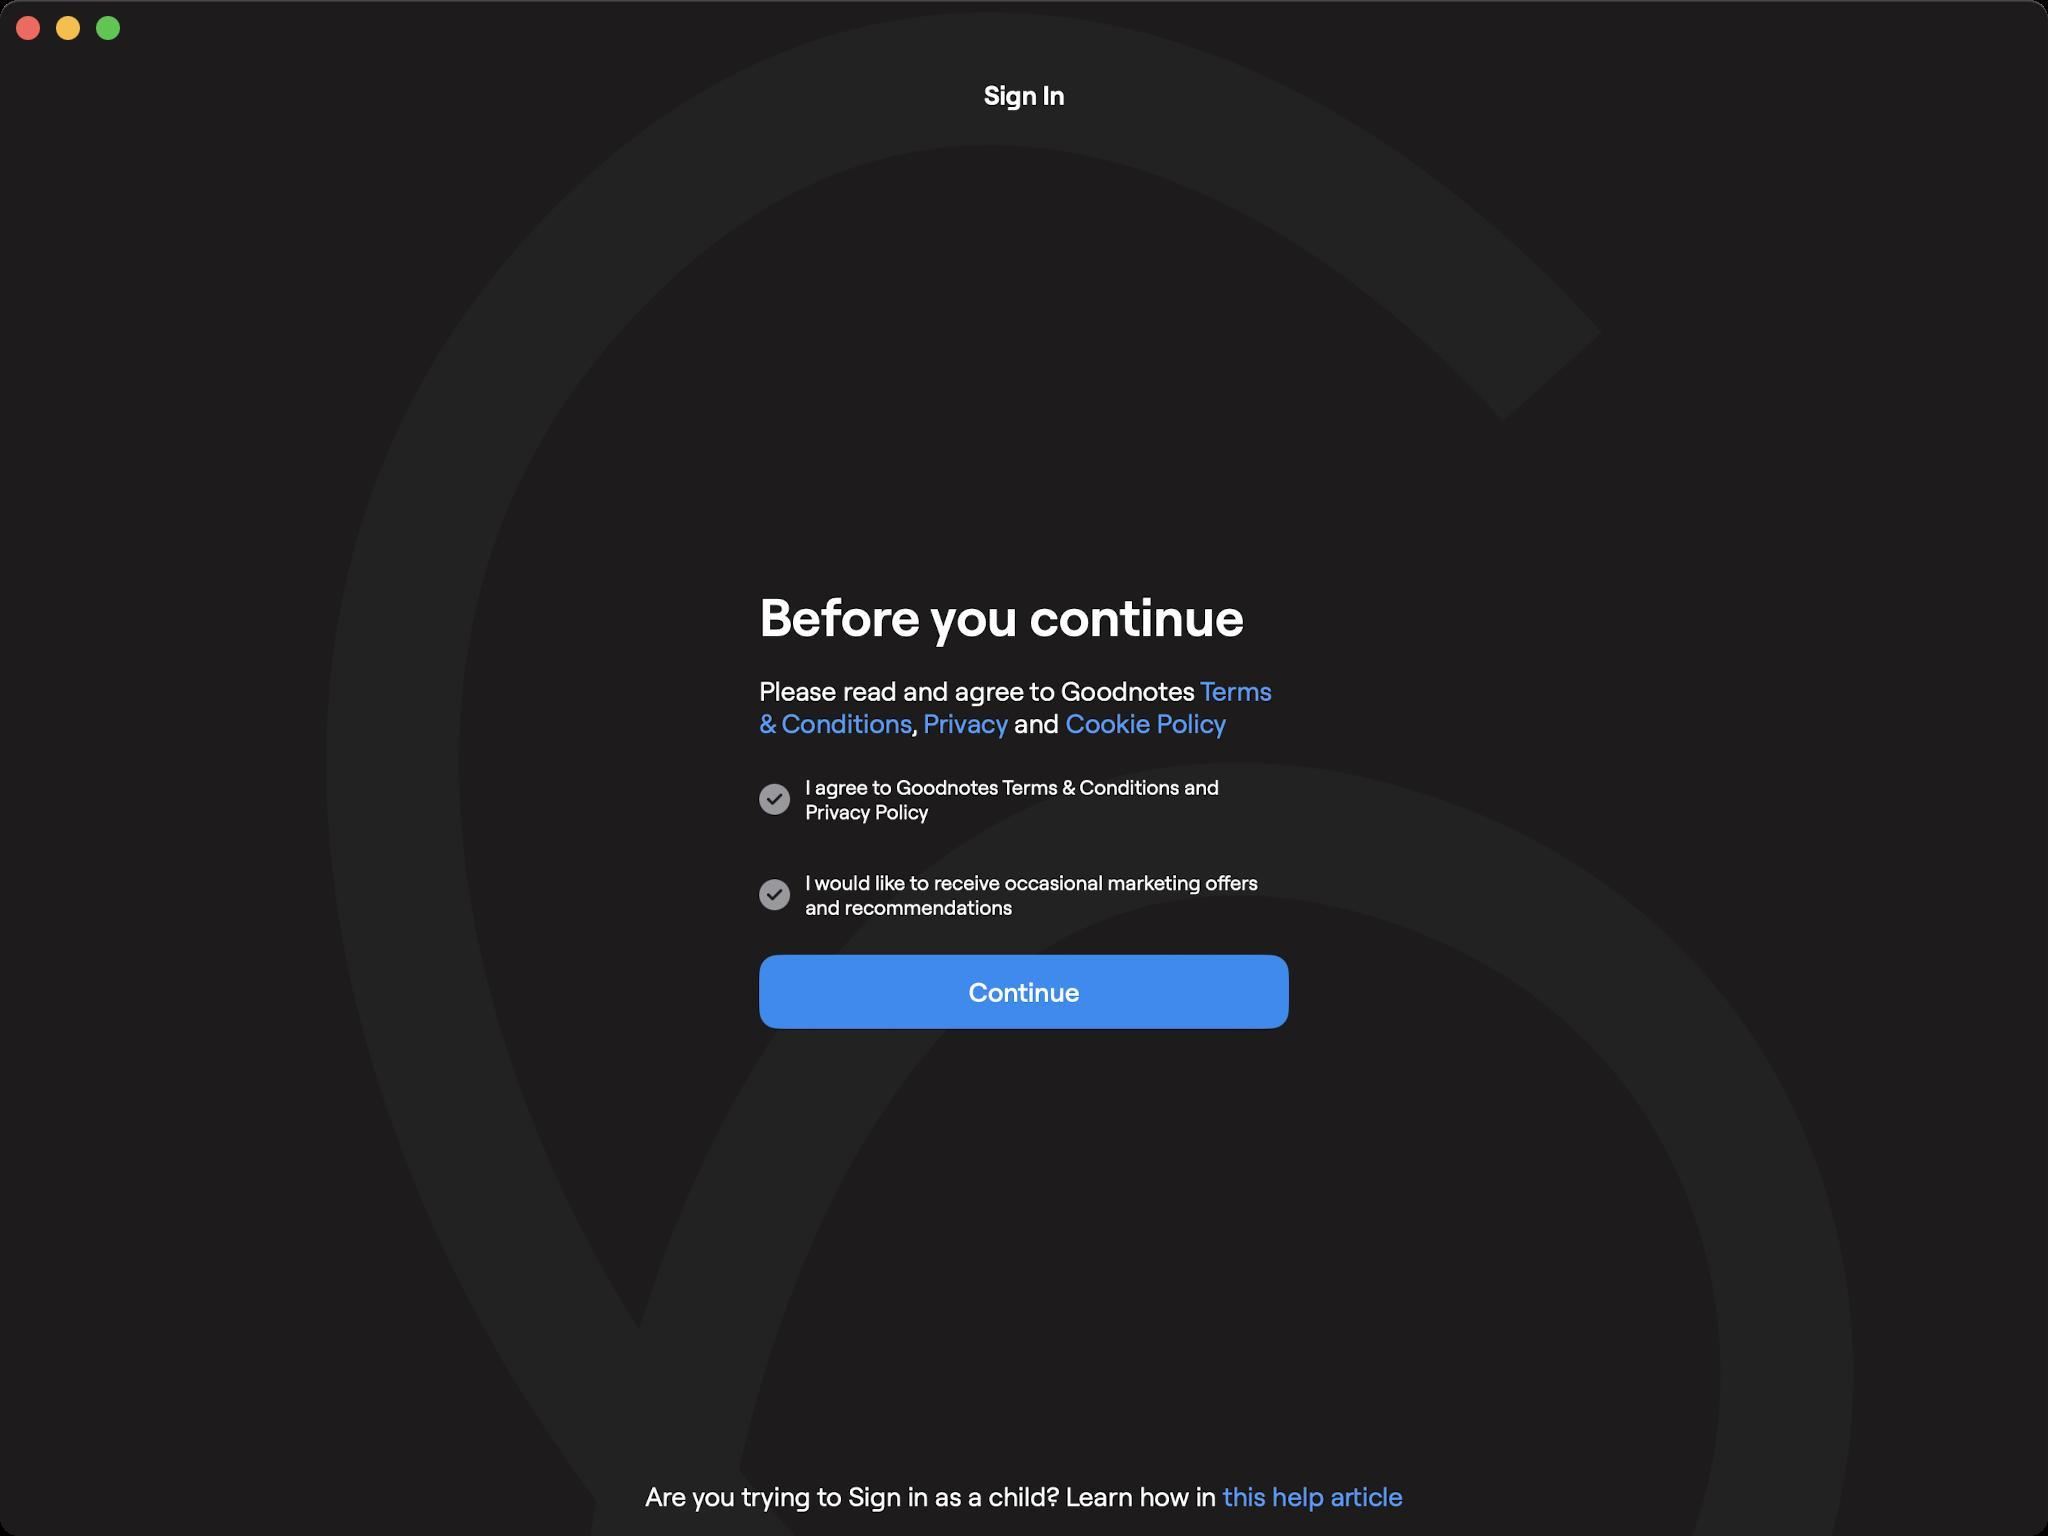
Accessibility tree:
{"name": "Goodnotes", "role": "AXWindow", "description": null, "role_description": "standard window", "value": null, "position": "352.00;95.00", "size": "1024;768", "children": [{"name": null, "role": "AXGroup", "description": null, "role_description": "group", "value": null, "position": "0.00;0.00", "size": "1024;768", "children": [{"name": null, "role": "AXGroup", "description": null, "role_description": "group", "value": null, "position": "0.00;0.00", "size": "1024;28", "children": []}, {"name": null, "role": "AXGroup", "description": null, "role_description": "group", "value": null, "position": "0.00;0.00", "size": "1024;15", "children": []}, {"name": null, "role": "AXGroup", "description": null, "role_description": "group", "value": null, "position": "0.00;0.00", "size": "1024;768", "children": [{"name": null, "role": "AXGroup", "description": null, "role_description": "Nav bar", "value": null, "position": "0.00;27.72", "size": "1024;38", "children": [{"name": null, "role": "AXStaticText", "description": "Sign In", "role_description": "text", "value": null, "position": "492.03;39.27", "size": "41;16", "children": []}]}, {"name": null, "role": "AXGroup", "description": null, "role_description": "group", "value": null, "position": "0.00;0.00", "size": "1024;768", "children": [{"name": null, "role": "AXGroup", "description": null, "role_description": "group", "value": null, "position": "0.00;0.00", "size": "1024;768", "children": [{"name": null, "role": "AXStaticText", "description": "Before you continue", "role_description": "text", "value": null, "position": "379.61;291.83", "size": "243;33", "children": []}, {"name": null, "role": "AXStaticText", "description": "Please read and agree to Goodnotes Terms & Conditions, Privacy and Cookie Policy", "role_description": "text", "value": null, "position": "379.61;337.26", "size": "260;32", "children": []}, {"name": null, "role": "AXButton", "description": "I agree to Goodnotes Terms & Conditions and Privacy Policy", "role_description": "button", "value": null, "position": "379.61;381.92", "size": "265;35", "children": []}, {"name": null, "role": "AXButton", "description": "I would like to receive occasional marketing offers and recommendations", "role_description": "button", "value": null, "position": "379.61;429.66", "size": "265;35", "children": []}, {"name": null, "role": "AXButton", "description": "Continue", "role_description": "button", "value": null, "position": "379.61;487.80", "size": "265;16", "children": []}, {"name": null, "role": "AXStaticText", "description": "Are you trying to Sign in as a child? Learn how in this help article", "role_description": "text", "value": null, "position": "322.44;739.97", "size": "379;16", "children": []}, {"name": null, "role": "AXImage", "description": "signupscreenbkg", "role_description": "image", "value": null, "position": "162.86;6.16", "size": "765;762", "children": []}]}]}]}]}, {"name": null, "role": "AXButton", "description": null, "role_description": "close button", "value": null, "position": "7.00;6.00", "size": "14;16", "children": []}, {"name": null, "role": "AXButton", "description": null, "role_description": "full screen button", "value": null, "position": "47.00;6.00", "size": "14;16", "children": [{"name": null, "role": "AXGroup", "description": null, "role_description": "group", "value": null, "position": "47.00;6.00", "size": "14;16", "children": [{"name": null, "role": "AXGroup", "description": null, "role_description": "group", "value": null, "position": "47.00;6.00", "size": "14;16", "children": []}]}]}, {"name": null, "role": "AXButton", "description": null, "role_description": "minimize button", "value": null, "position": "27.00;6.00", "size": "14;16", "children": []}]}